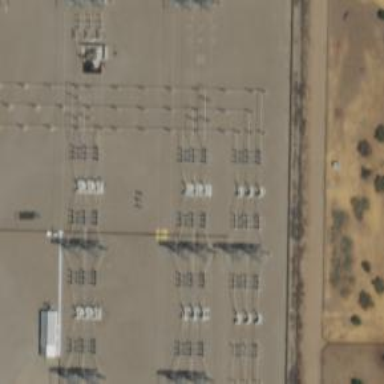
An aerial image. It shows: Switch for power supply.